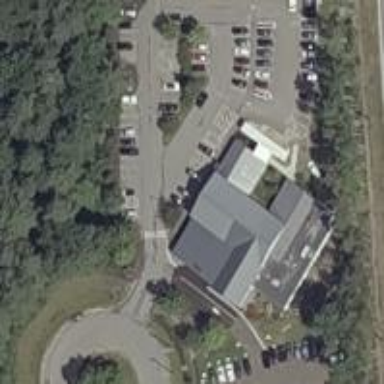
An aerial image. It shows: Veterinary hospital building.